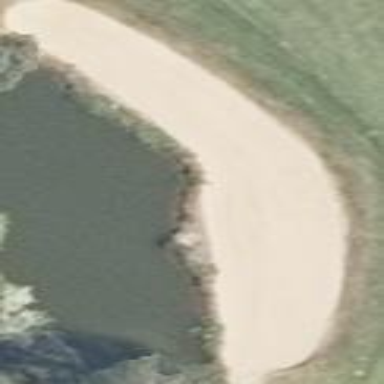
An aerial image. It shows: Bunker on golf course.